Question: I am trying to achieve something like this BlackBerry 7.1:

But so far I couldnt find or come up with a way to achieve something like this. All I could find was "<URL>" but this really is not what I want since selecting the parent checkbox does not select all of the child checkboxes and whenever I want to select a checkbox I have to deal with an extra menu. Is there any other way to achieve this ?
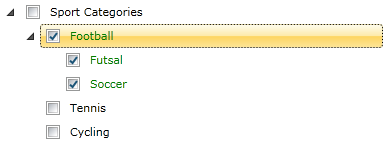
Answer: The indentation is feasible, and the logic, you'll have to craft it on your own.
You could set a <URL> on every checkbox field so that you can detect when a checkbox have been checked/unchecked. If the parent is checked or unchecked, manually call 'setChecked' over each children field to check/uncheck them. For the children, when one is unchecked, uncheck the parent.
This is the basic logic for a single nesting level (parent and children) Make sure to check in the listeners that the event firing the update of the binded checkbox fields is user generated (not programmatic), because the change listener is also called back when you programmatically call 'setChecked'. If not taken into consideration, you'll run into undesired propagation and infinite loops. Of course, if you had more than one level of nesting, then you'll need to care about programmatically fired events.